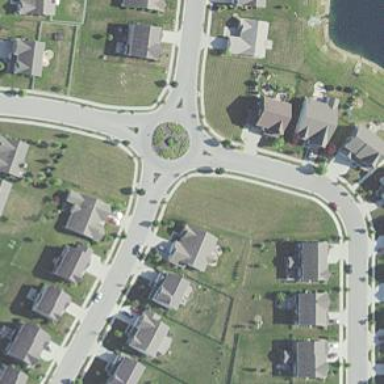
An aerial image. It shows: Unmarked road crossing.